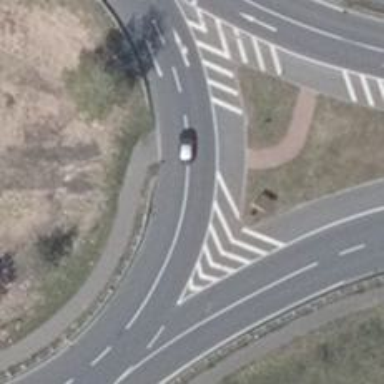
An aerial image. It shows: Secondary road with circular junction.